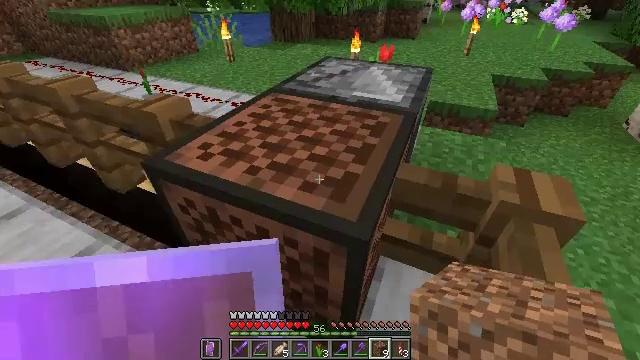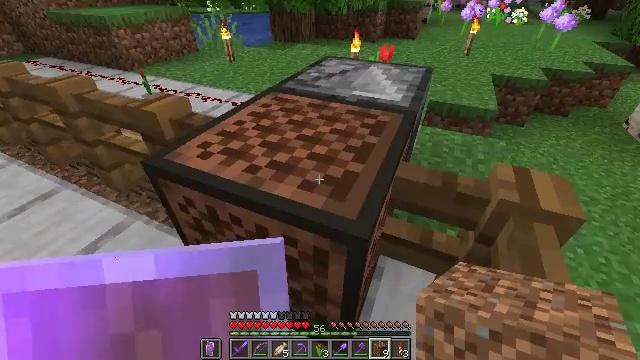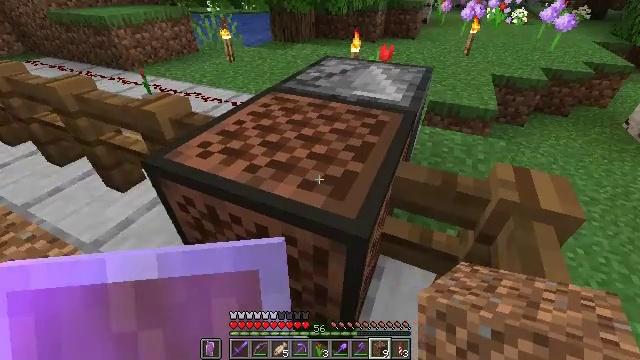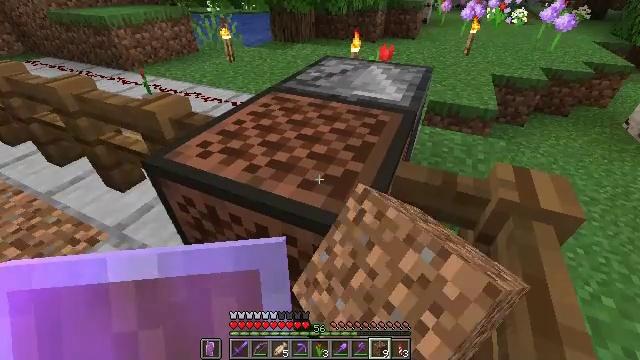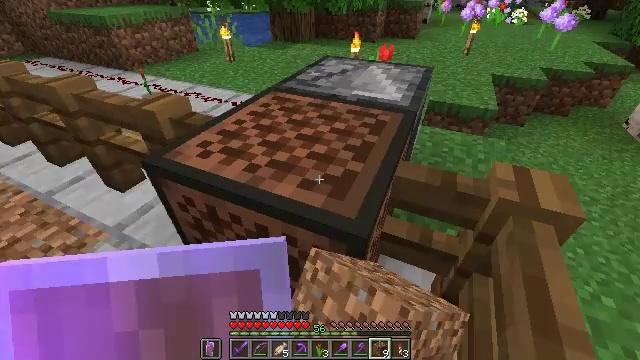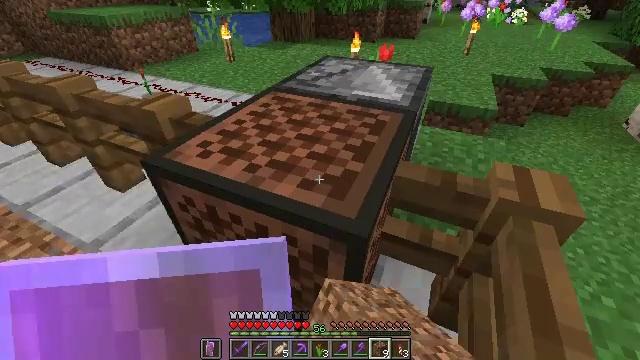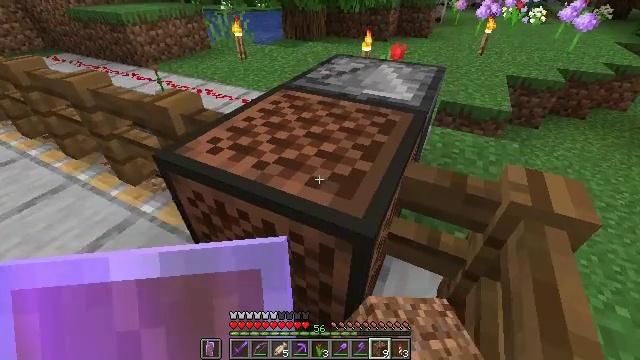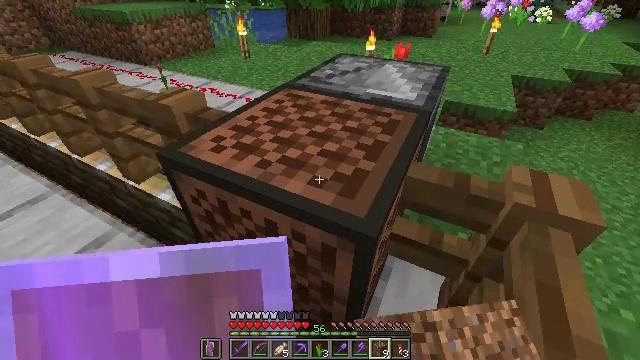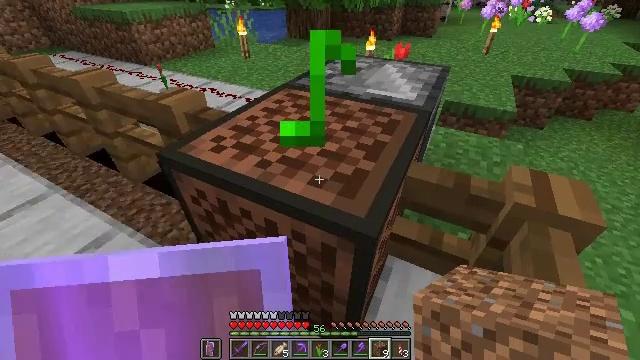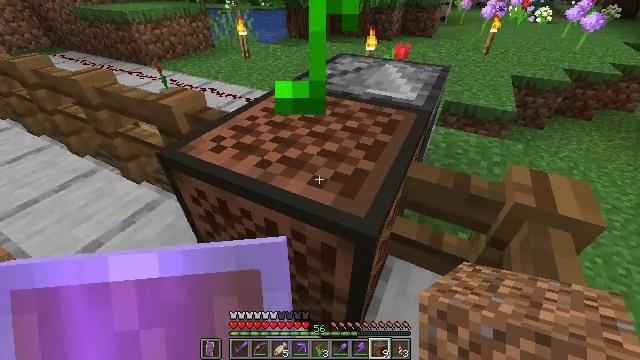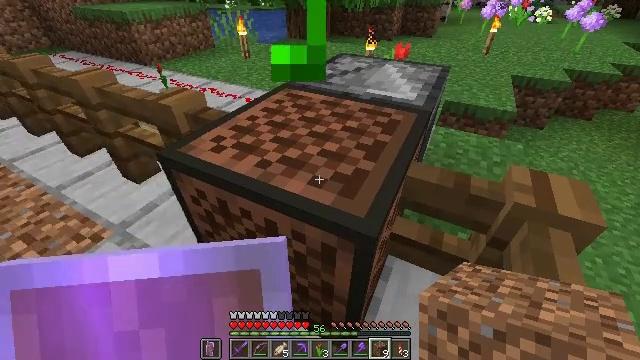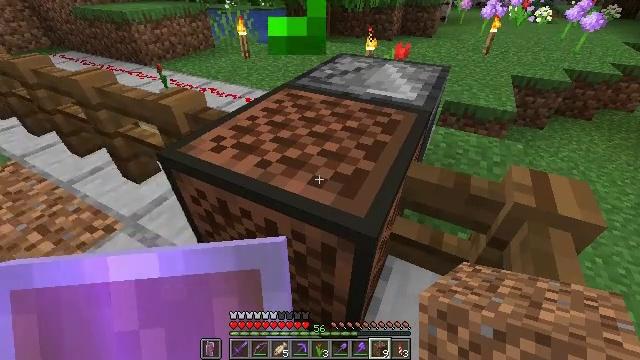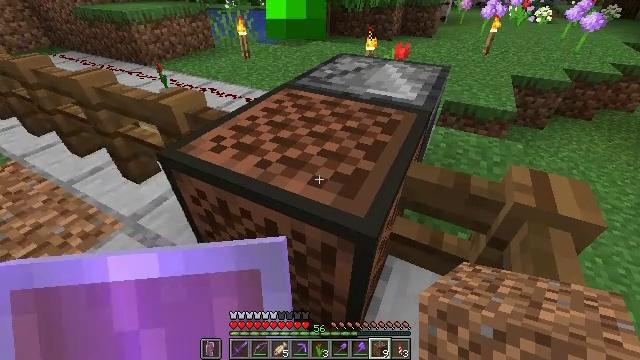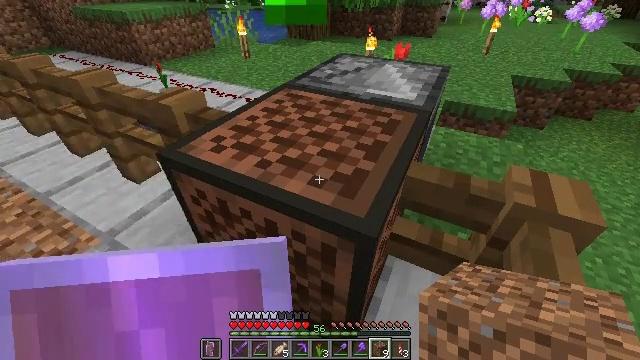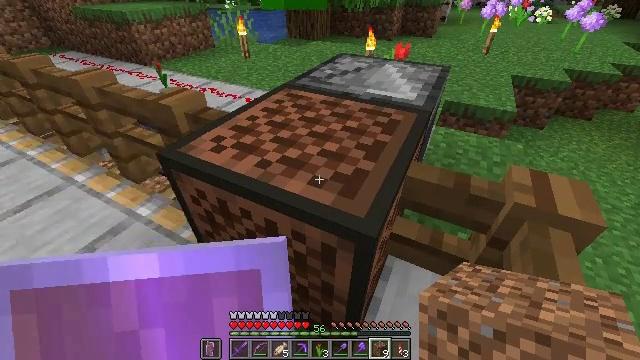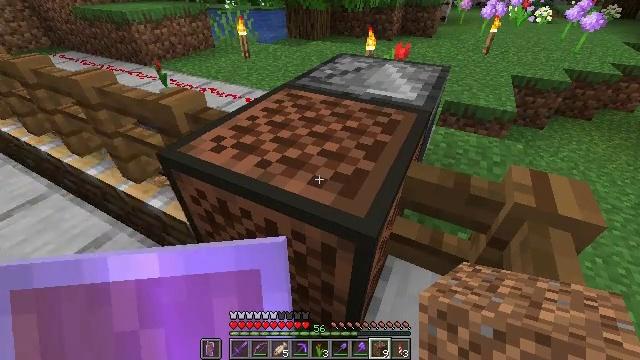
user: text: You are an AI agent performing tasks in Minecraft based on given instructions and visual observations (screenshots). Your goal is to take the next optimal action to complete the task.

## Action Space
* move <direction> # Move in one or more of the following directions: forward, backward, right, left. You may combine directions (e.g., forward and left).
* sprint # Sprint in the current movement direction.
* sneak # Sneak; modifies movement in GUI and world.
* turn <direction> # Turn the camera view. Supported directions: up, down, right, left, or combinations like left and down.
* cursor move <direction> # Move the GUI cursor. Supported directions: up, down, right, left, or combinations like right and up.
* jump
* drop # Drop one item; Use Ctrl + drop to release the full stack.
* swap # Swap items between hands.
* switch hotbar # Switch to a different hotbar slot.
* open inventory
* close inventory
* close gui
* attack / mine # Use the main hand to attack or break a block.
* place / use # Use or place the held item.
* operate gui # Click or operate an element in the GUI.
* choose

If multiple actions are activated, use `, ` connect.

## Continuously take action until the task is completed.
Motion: motion action
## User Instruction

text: Get smooth stone for building.
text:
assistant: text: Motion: no_op
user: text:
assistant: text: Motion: use / place
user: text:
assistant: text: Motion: use / place
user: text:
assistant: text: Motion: use / place
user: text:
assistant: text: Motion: no_op
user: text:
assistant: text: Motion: turn left
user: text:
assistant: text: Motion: no_op
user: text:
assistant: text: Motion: no_op
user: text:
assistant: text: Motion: no_op
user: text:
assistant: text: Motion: no_op
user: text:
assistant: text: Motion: no_op
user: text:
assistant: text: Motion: no_op
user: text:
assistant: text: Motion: no_op
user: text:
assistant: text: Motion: no_op
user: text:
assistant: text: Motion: no_op
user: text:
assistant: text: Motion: no_op
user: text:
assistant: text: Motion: no_op
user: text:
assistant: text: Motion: no_op
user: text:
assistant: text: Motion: no_op
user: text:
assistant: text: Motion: no_op
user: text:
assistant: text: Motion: no_op
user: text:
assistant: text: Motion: no_op
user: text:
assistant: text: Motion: no_op
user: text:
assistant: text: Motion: no_op
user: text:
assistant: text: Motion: no_op
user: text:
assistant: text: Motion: no_op
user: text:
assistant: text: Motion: no_op
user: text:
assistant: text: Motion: no_op
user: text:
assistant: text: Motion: no_op
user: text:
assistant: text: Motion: no_op